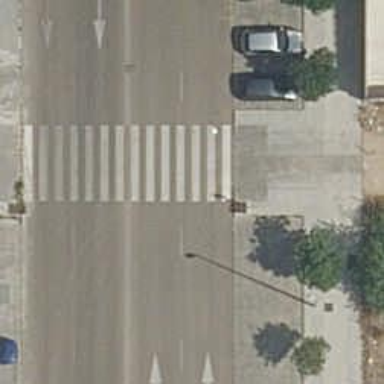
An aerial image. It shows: Uncontrolled crossing on the road.